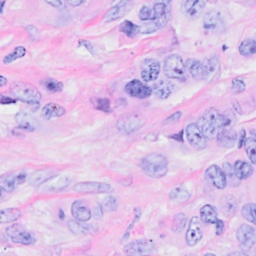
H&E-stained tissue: Breast